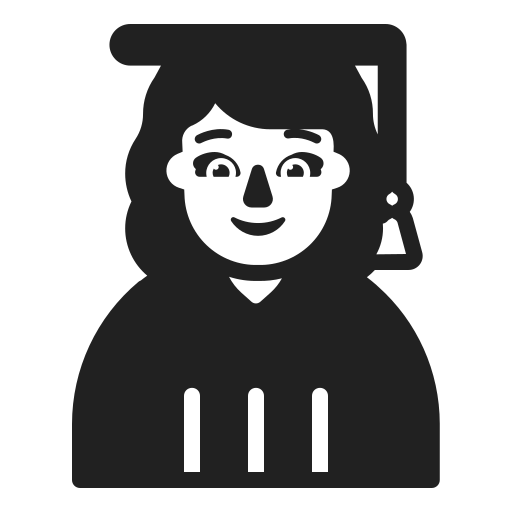
woman student high contrast default